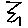
Label: zigzag